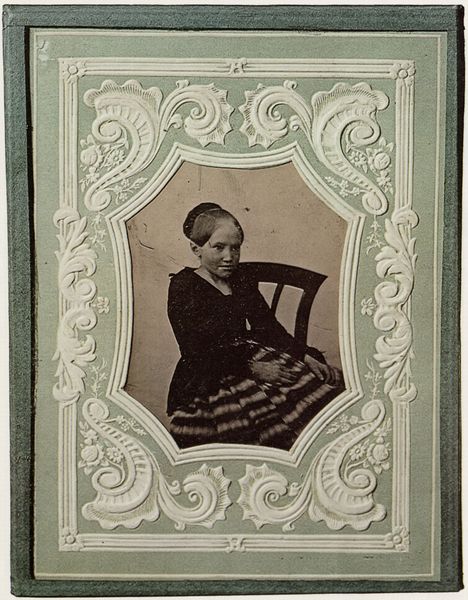
Titel: Mädchenportrait
Künstler: Österreichischer Photograph
Standort: Bad Ischl
Institution: Sammlung Hans Frank (Photomuseum)
Schlagwörter: weiß, grün, mädchen, blumen, kleid, stuhl, knoten, rahmen, bildnis, portrait, porträt, haare, kind, poträt, hellgrün, atelier, foto, fotografie, passepartout